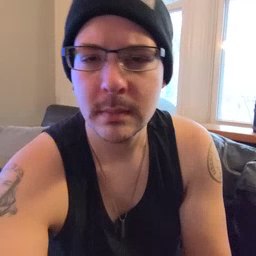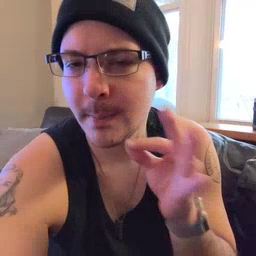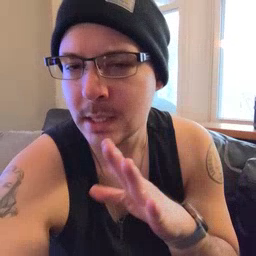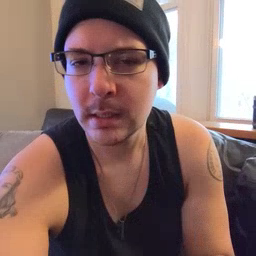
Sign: bee